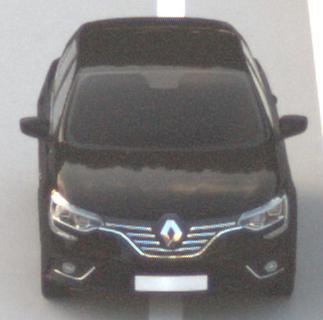
Make: Renault
Model: Mégane ENERGY TCe 100
Detailed model: Mégane (IV)
Model produced from: 2016/03
Model produced until: 2018/08
Doors: 5
Color: black
Road condition: dry road
Daytime: sunrise or sunset
Contrast: low contrast